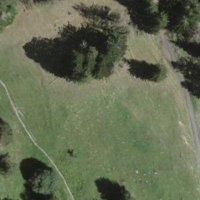
EUNIS habitat code: 44
Species observed at this site:
Cirsium palustre